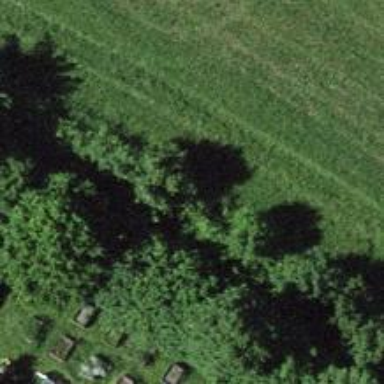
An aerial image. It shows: Single disused railway track.